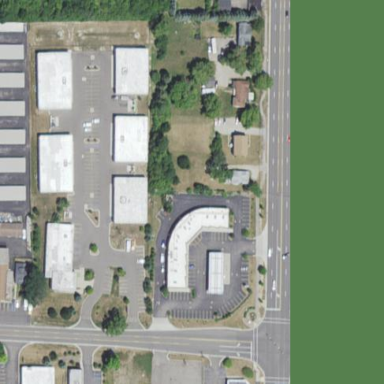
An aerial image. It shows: Retail area.